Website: lowes
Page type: address-validator
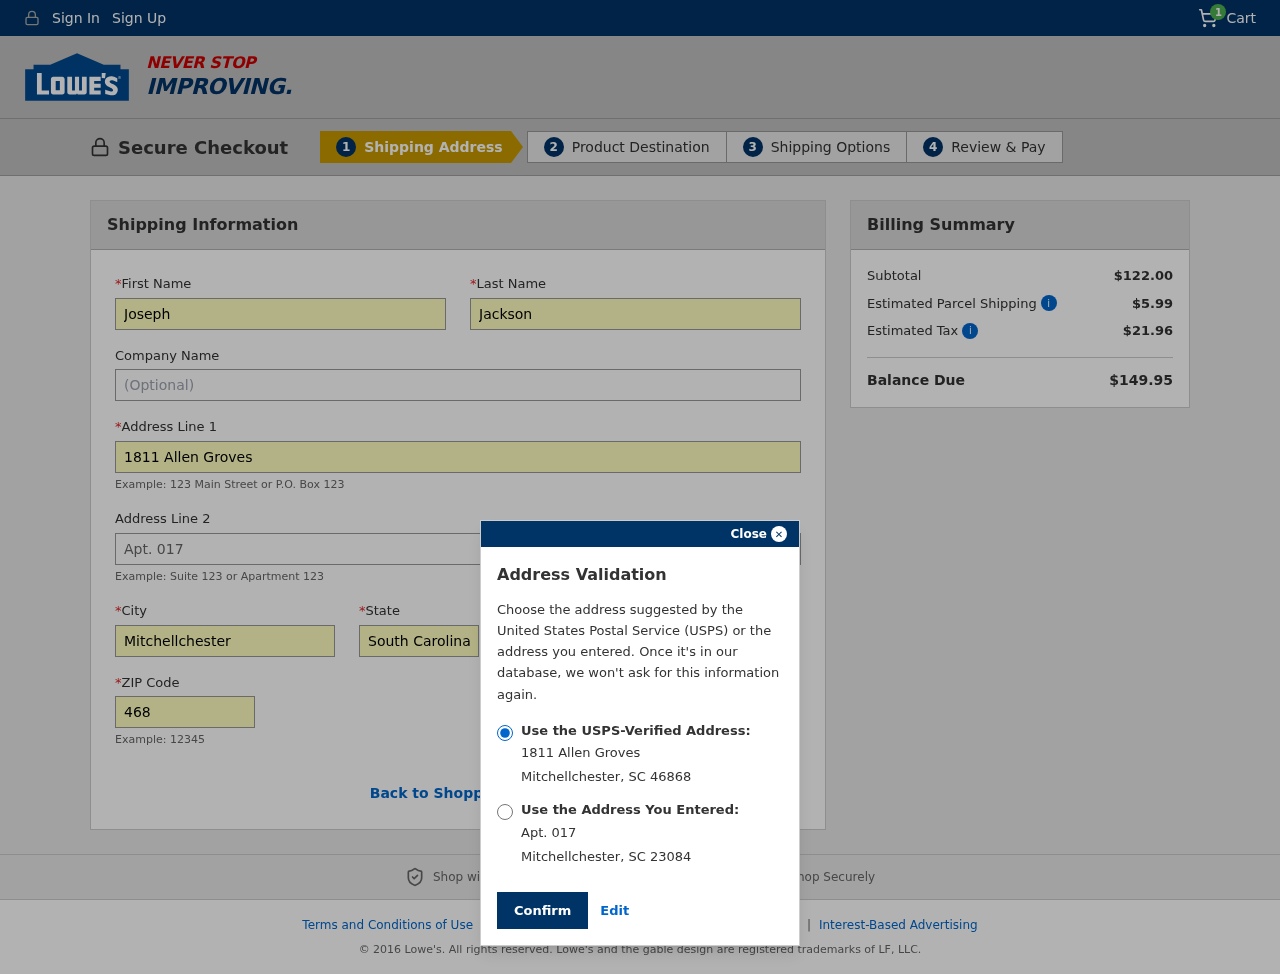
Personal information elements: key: PII_CITY
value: Mitchellchester
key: PII_FIRSTNAME
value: Joseph
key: PII_LASTNAME
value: Jackson
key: PII_POSTCODE
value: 46868
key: PII_POSTCODE2
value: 23084
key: PII_STATE
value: South Carolina
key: PII_STATE_ABBR
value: SC
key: PII_STREET
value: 1811 Allen Groves
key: PII_STREET2
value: Apt. 017
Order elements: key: ORDER_NUM_ITEMS
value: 1
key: ORDER_SUBTOTAL
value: $122.00
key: ORDER_SHIPPING_COST
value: $5.99
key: ORDER_TAX
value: $21.96
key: ORDER_TOTAL
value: $149.95